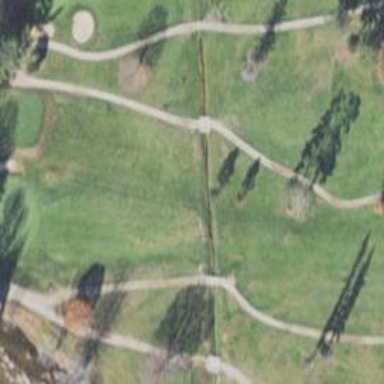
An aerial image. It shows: View of golf hole.